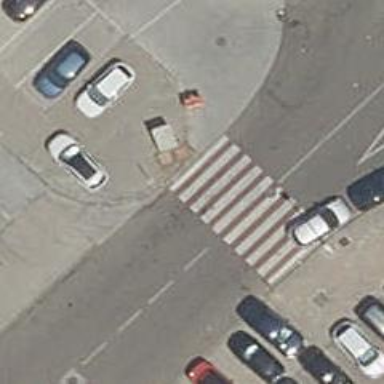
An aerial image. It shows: Uncontrolled road crossing.